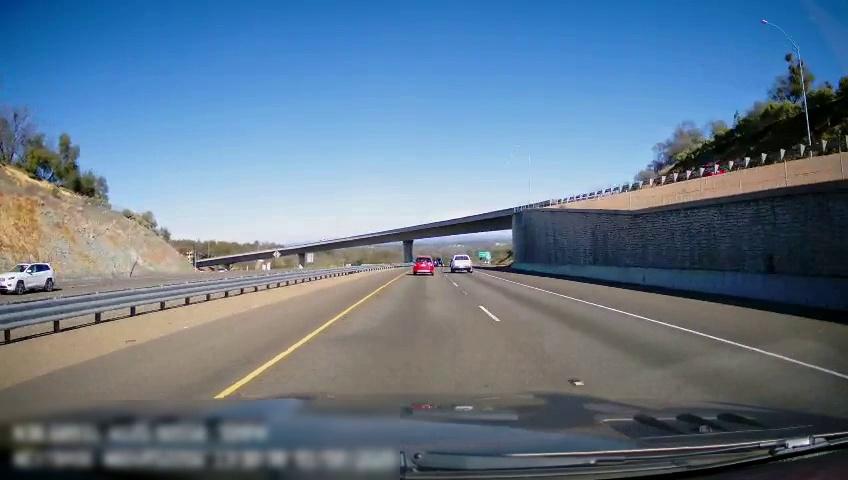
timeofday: Day
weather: Sunny
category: Drivable Space
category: Drivable Space
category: Vehicles | SUV
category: Vehicles | Car
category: Vehicles | Truck
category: Vehicles | Car
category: Lanes | Current Lane
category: Lanes | Current Lane
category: Lanes | Alternate Lane
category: Traffic | Signs